Field crop: maize
Growth stage: 2
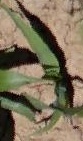
Species: maize